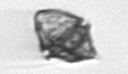
Label: Kryptoperidinium_triquetrum